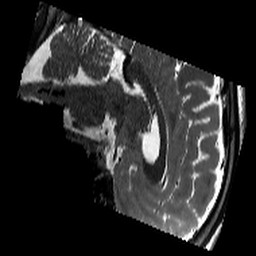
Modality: T2w
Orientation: sagittal